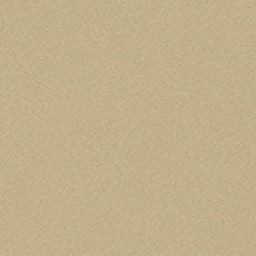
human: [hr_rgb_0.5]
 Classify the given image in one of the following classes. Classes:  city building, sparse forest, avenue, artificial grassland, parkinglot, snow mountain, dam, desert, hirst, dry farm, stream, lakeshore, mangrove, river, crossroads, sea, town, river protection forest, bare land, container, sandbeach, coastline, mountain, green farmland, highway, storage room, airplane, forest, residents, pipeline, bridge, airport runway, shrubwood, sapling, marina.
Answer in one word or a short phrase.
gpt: desert